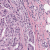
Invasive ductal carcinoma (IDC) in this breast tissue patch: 1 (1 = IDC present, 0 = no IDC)